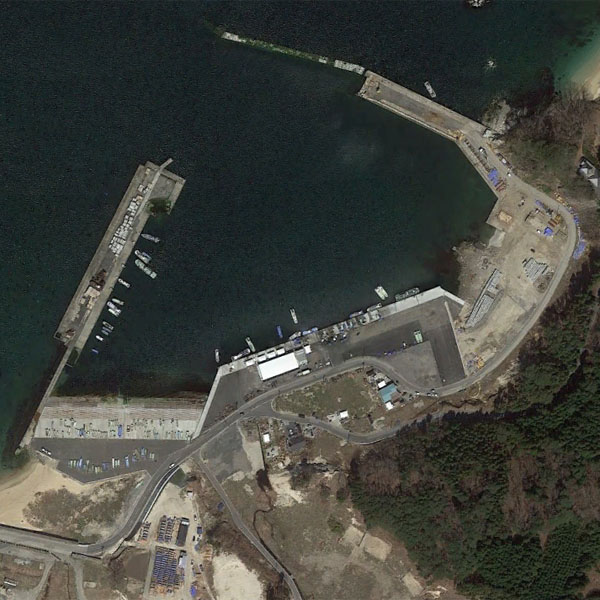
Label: Port